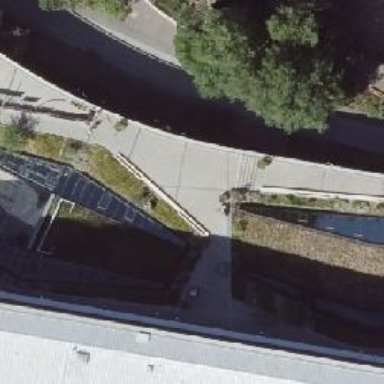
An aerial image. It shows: Footway made of metal.